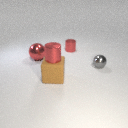
small red metal cylinder behind small gray metal sphere